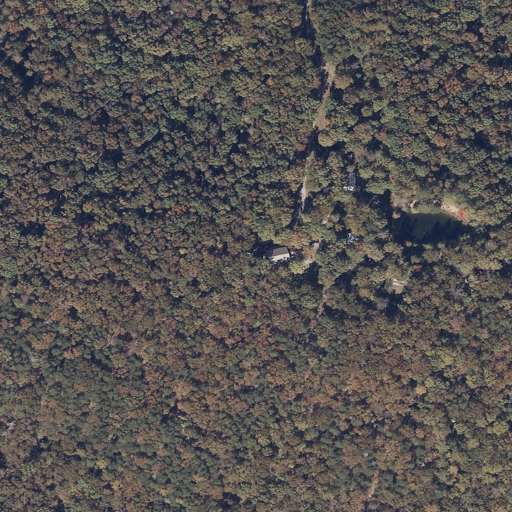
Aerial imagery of mountain in Alabama named Pinhook Mountain containing deciduous forest, mixed forest, and open development